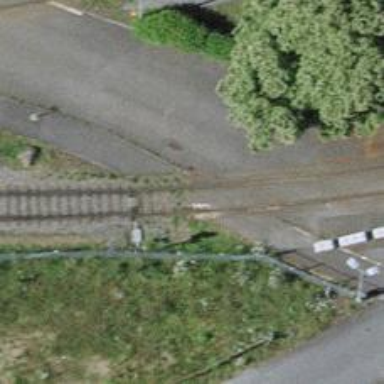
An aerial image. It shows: Railway crossing.